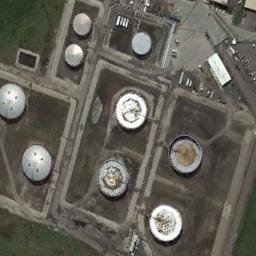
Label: storage_tank